Question: I'm using Bootstrap and I'm having issues setting up my grid. How do I use bootstrap's push/pull to setup my columns as below?

This is what I've got so far,
'''
<div class="row">
<div class="col-xs-5 col-sm-3 col-md-3">A</div>
<div class="col-xs-7 col-sm-9 col-md-2 .col-md-push-7">B</div>
<div class="col-xs-12 col-sm-12 col-md-7 .col-md-pull-9">C</div>
</div>
'''
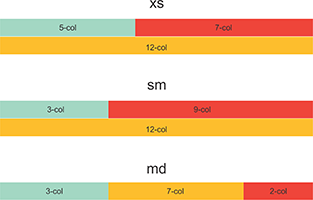
Answer: 1. Make sure you don't add a period (.) inside of the class attribute.
2. When using push/pull, you need to offset the columns from where they would normally go. Moving them left or right won't change their underlying order in the document flow.

So you can do it like this:
'''
<div class="row">
<div class="col-xs-5 col-sm-3 col-md-3" >A</div>
<div class="col-xs-7 col-sm-9 col-md-2 col-md-push-7">B</div>
<div class="col-xs-12 col-sm-12 col-md-7 col-md-pull-2">C</div>
</div>
'''
### Demo in Stack Snippets:
'''
.green { background: #A3D7C3; }
.red { background: #EF453A; }
.yellow { background: #FDBE2D; }
'''
'''
<link href="//cdnjs.cloudflare.com/ajax/libs/twitter-bootstrap/3.3.2/css/bootstrap.css" rel="stylesheet"/>
<div class="container">
<h2> Normal </h2>
<div class="row">
<div class="col-xs-5 col-sm-3 col-md-3 green">A</div>
<div class="col-xs-7 col-sm-9 col-md-2 red">B</div>
<div class="col-xs-12 col-sm-12 col-md-7 yellow">C</div>
</div>
<h2> Push / Pull </h2>
<div class="row">
<div class="col-xs-5 col-sm-3 col-md-3 green">A</div>
<div class="col-xs-7 col-sm-9 col-md-2 col-md-push-7 red">B</div>
<div class="col-xs-12 col-sm-12 col-md-7 col-md-pull-2 yellow">C</div>
</div>
</div>
'''